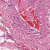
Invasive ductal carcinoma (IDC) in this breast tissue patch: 0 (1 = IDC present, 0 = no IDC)